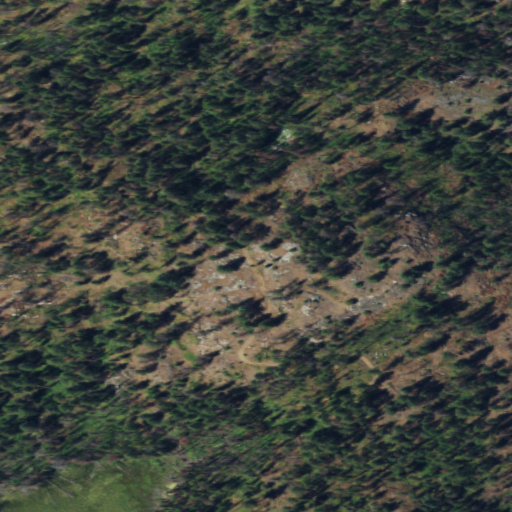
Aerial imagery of ridge(s) in Washington named Thompson Ridge containing shrub, evergreen forest, grassland, and woody wetlands